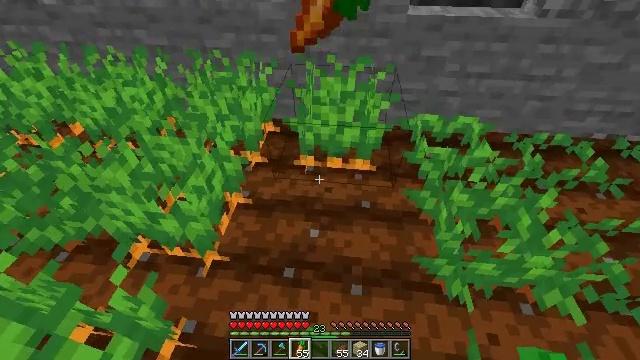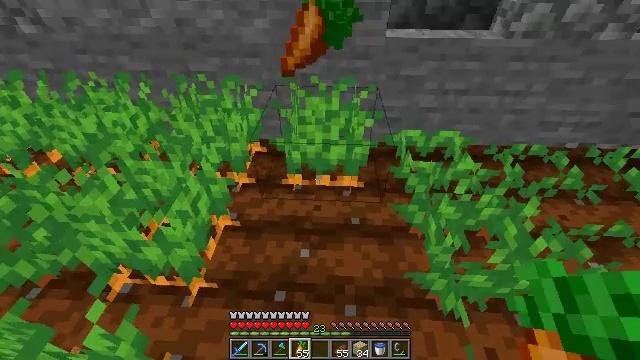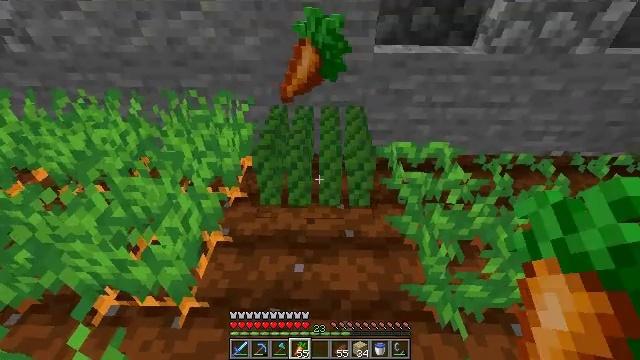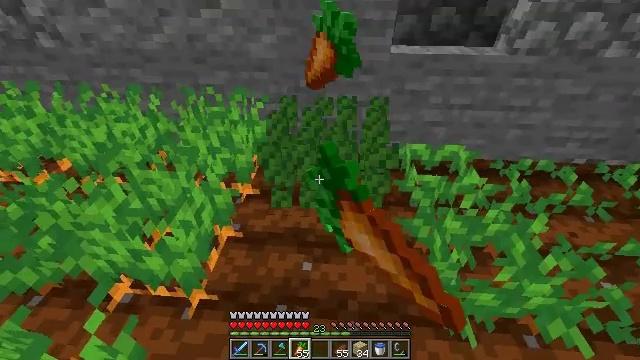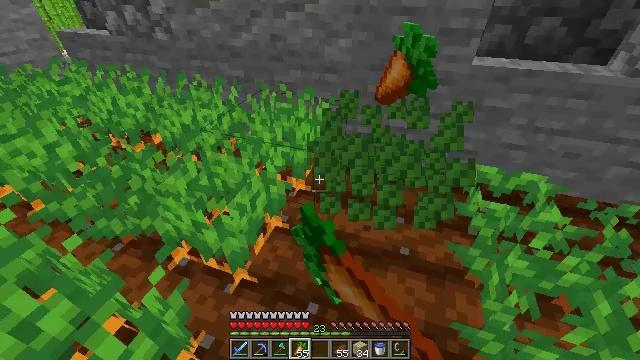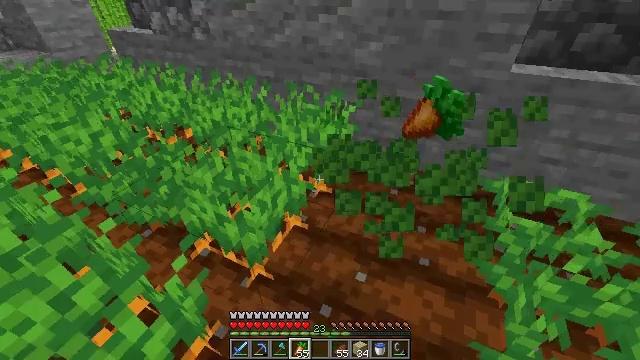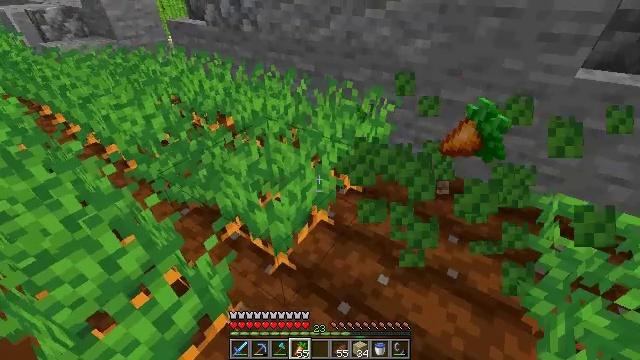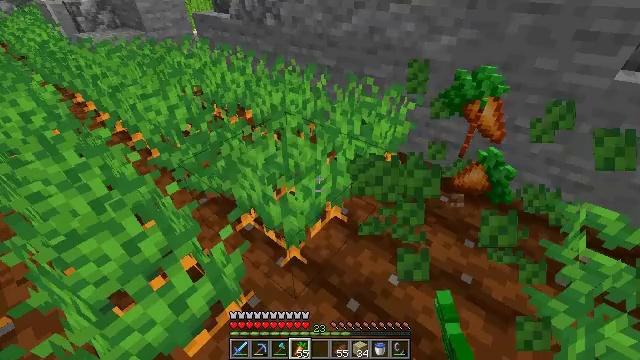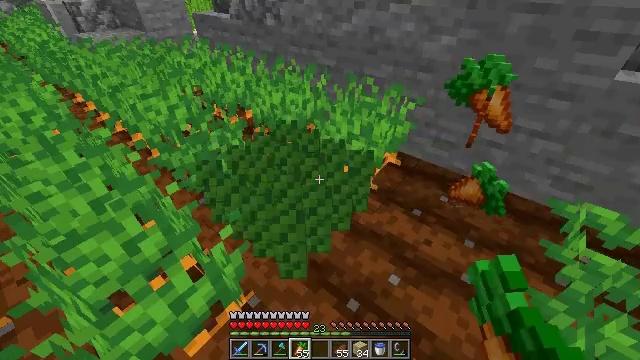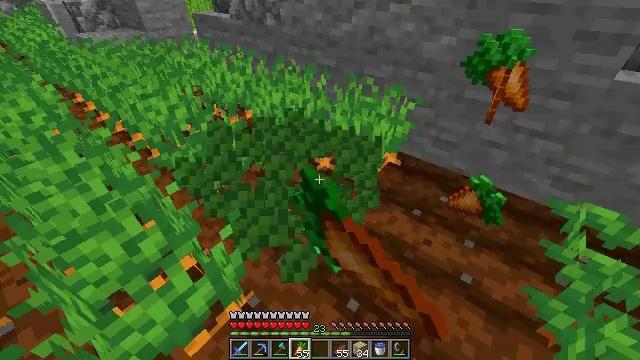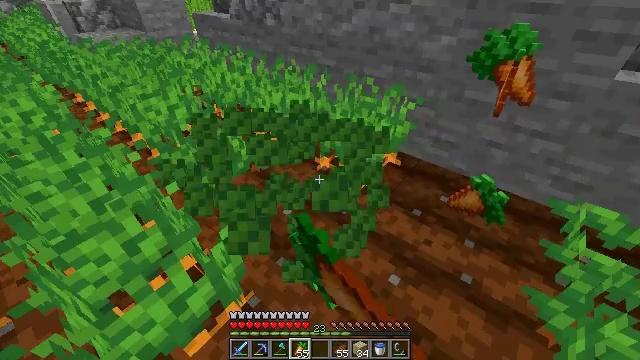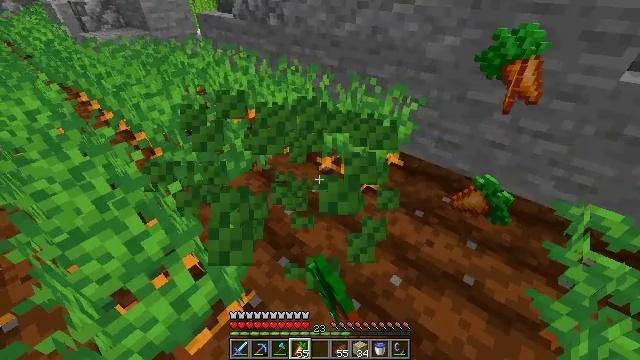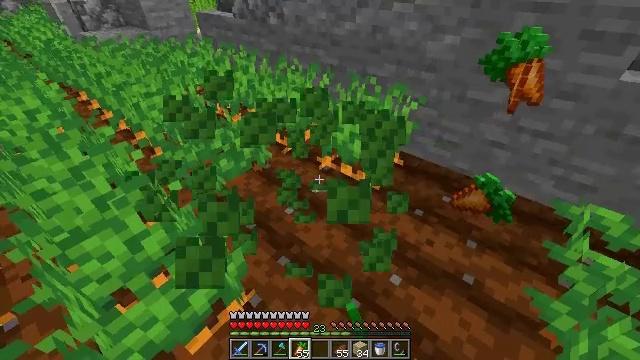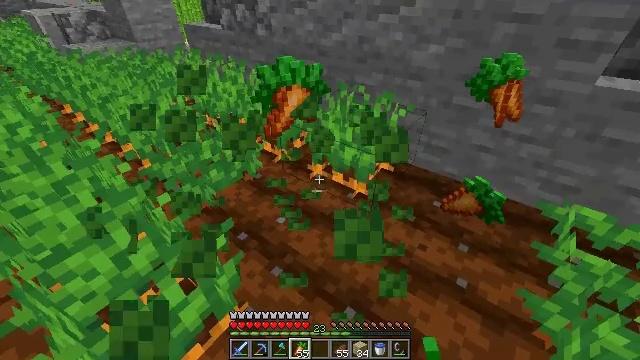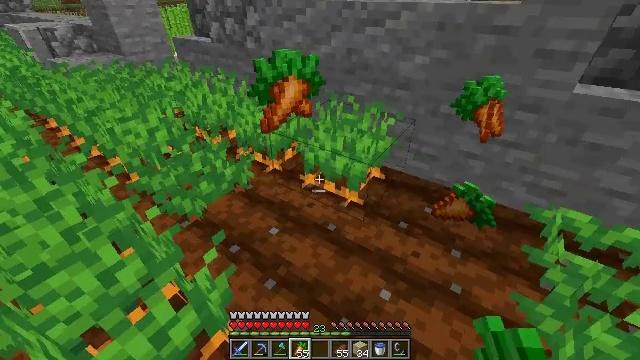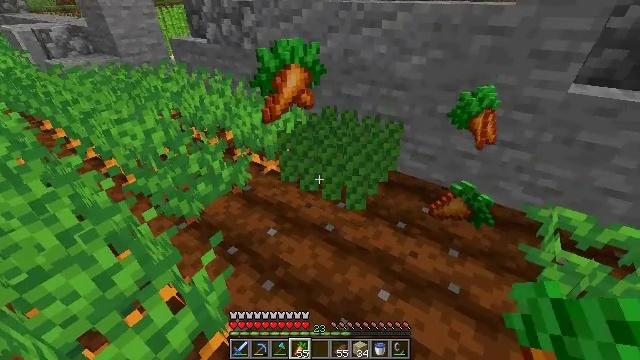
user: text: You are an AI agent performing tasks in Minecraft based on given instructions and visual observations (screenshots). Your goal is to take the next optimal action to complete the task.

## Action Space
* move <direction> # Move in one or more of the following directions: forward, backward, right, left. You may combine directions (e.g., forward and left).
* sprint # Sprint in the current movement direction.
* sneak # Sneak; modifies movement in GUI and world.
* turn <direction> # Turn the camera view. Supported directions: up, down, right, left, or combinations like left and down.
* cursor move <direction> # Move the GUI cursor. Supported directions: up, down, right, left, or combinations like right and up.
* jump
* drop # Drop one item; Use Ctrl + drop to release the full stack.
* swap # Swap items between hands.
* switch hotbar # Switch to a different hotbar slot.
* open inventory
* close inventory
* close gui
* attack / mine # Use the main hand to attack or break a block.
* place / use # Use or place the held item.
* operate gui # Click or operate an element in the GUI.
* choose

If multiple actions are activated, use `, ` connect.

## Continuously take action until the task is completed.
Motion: motion action
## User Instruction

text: Gather carrots from the field.
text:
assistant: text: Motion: turn right and up
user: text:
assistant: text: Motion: turn right and up, attack / mine
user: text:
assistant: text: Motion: turn left, attack / mine
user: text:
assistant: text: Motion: turn left
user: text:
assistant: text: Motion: turn left
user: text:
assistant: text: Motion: turn left
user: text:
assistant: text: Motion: turn left
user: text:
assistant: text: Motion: attack / mine
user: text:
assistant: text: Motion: attack / mine
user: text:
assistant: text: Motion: attack / mine
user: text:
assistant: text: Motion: no_op
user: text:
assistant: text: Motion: no_op
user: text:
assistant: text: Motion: turn right and up
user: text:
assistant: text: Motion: turn right and up
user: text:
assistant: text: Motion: attack / mine
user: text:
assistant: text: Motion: attack / mine
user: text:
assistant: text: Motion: turn left and down
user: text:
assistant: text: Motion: turn left and down
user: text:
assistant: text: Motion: turn left and down
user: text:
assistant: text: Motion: turn left and down
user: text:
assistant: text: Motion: attack / mine
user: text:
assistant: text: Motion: attack / mine
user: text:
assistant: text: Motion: move left, turn left
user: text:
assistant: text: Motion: move left, turn left
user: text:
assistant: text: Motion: move left, turn left
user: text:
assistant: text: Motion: turn left
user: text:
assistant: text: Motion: turn left and up
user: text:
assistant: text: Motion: attack / mine
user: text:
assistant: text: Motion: move forward, attack / mine
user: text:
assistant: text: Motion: move forward, turn right